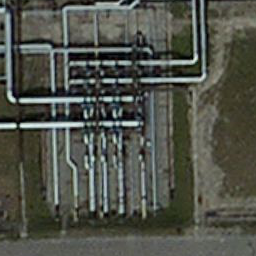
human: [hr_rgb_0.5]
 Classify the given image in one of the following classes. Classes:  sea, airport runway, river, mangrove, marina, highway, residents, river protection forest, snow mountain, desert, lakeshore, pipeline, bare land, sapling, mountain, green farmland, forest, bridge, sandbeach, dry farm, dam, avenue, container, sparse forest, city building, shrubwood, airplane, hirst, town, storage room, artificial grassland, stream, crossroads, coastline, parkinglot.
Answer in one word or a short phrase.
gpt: pipeline